Question: I'm trying to keep the rotation of the child object the same as it was before being added to a parent (which is the camera).
I'm using Three.js' 'worldToLocal' to keep position but the rotation changes because of the parent's position and rotation.
and "pick up":

Notice on how the cube keeps position (thanks to 'worldToLocal') but the rotation changes.
I want to be able to set the initial rotation of the cube the same it had before being added to a parent. After that I want the child to act normally and rotate/translate like the parent does.
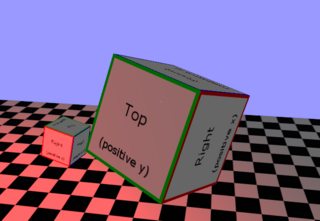
Answer: To remove a child from a scene and add it to a new parent, while maintaining the child's world position and orientation, do this:
'''
parent.attach( child );
'''
Note: If the 'parent' is the 'camera', you have to remember to add the camera to the scene:
'''
scene.add( camera );
'''
It is currently not a requirement that the camera is part of the scene.
three.js r.109